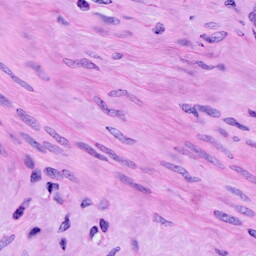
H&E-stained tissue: Cervix